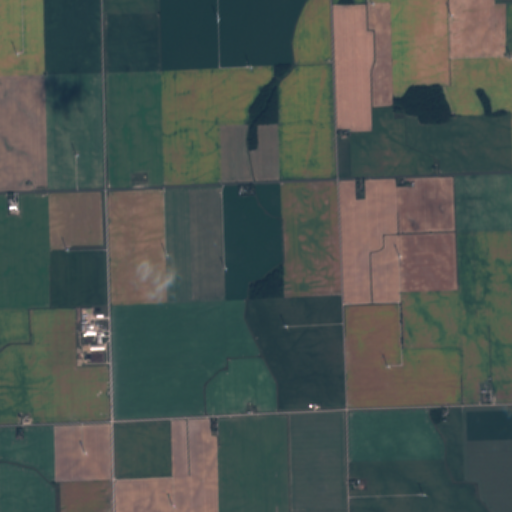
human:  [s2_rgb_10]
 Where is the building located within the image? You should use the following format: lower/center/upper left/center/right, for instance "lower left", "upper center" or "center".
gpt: There is no building in the image.